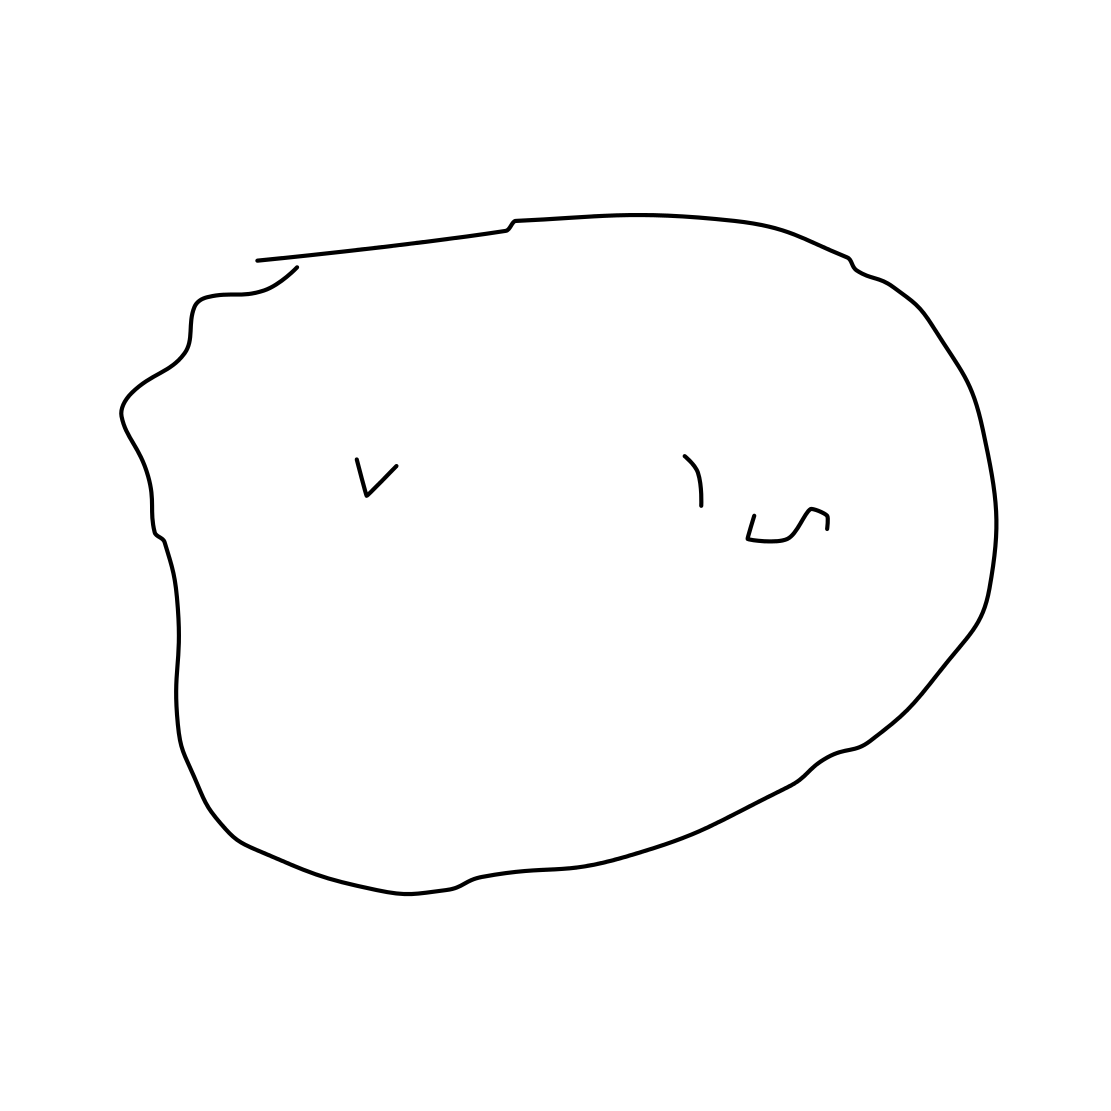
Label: bread